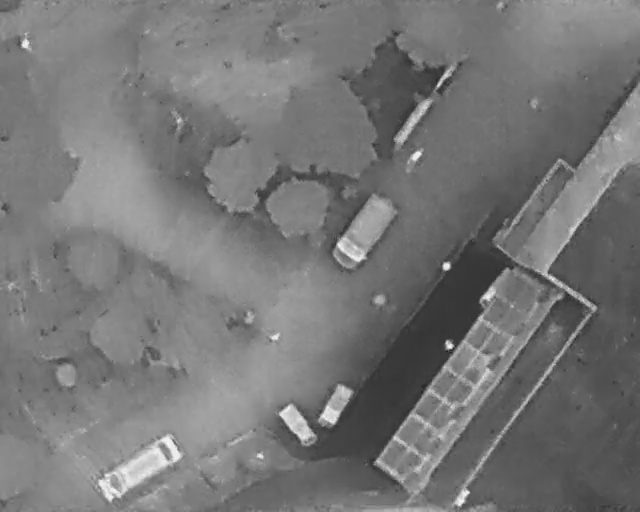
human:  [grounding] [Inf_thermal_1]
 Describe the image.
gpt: In the satellite image, there is  <ref>1 medium othervehicle </ref> <box>[[50, 41, 63, 48, 34]]</box> located at center,  <ref>1 medium othervehicle </ref> <box>[[19, 82, 23, 100, 149]]</box> located at bottom left,  <ref>2 small othervehicle </ref> <box>[[42, 81, 50, 84, 141], [48, 77, 56, 81, 26]]</box> located at bottom.